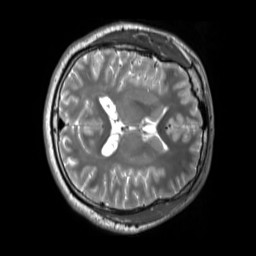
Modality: T2w
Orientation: axial
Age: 26
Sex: male
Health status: ill
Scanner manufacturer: siemens
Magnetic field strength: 3 T
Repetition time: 2.8 s
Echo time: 0.326 s